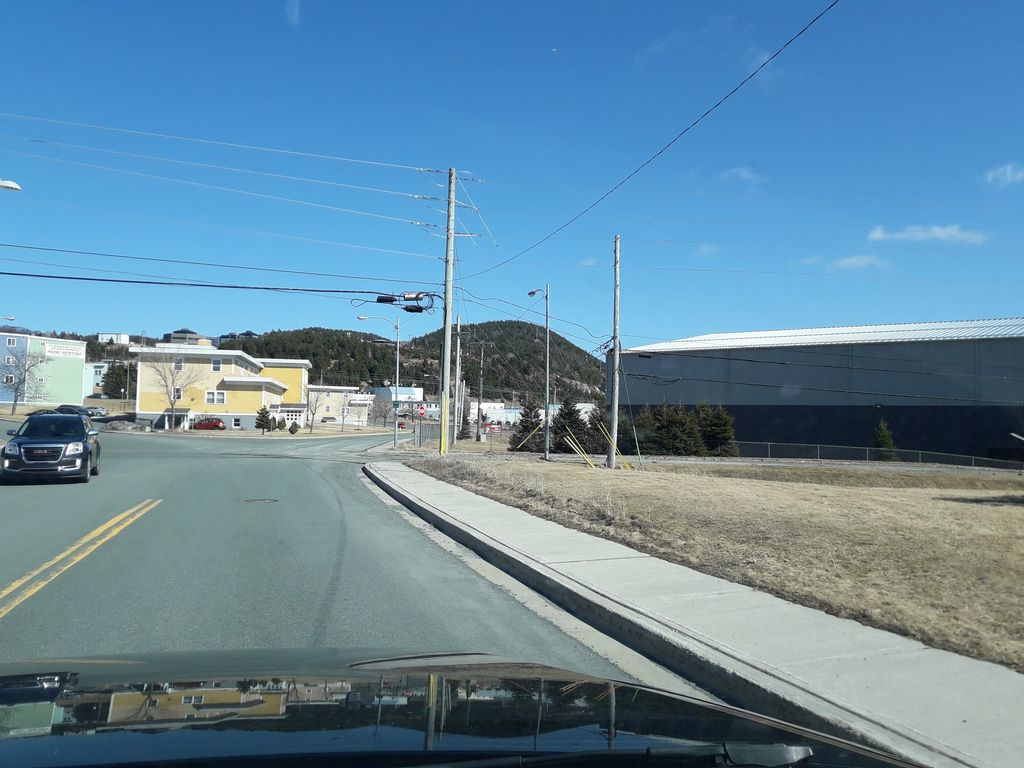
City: st_johns